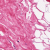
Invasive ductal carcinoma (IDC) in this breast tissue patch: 0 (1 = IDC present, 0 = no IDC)